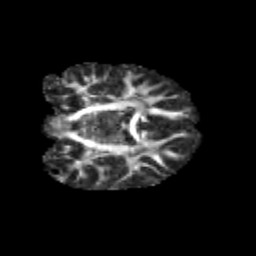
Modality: FA
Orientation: coronal
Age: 11
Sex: male
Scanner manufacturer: siemens
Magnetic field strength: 3 T
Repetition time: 3.8 s
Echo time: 0.07 s